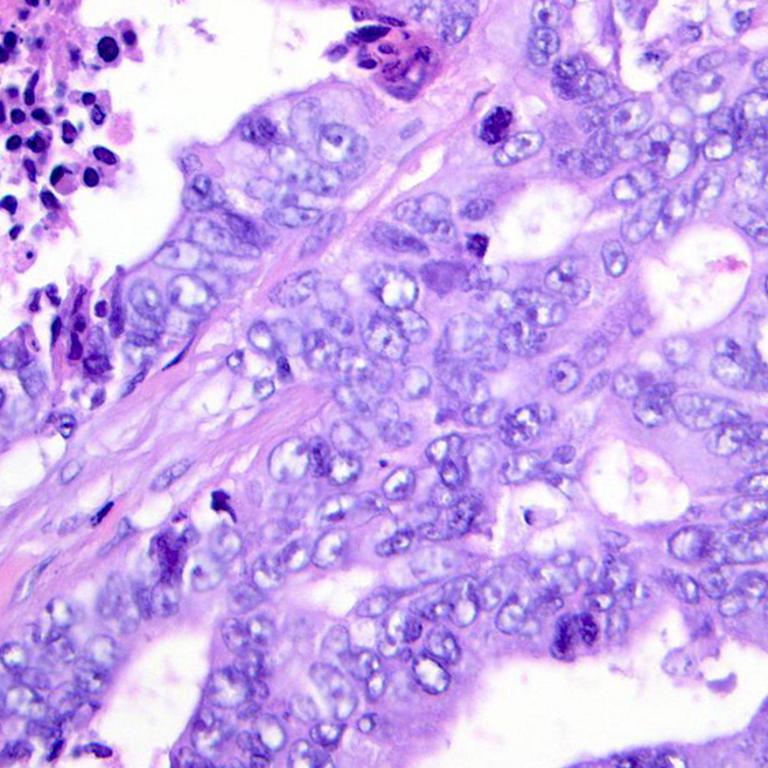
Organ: colon
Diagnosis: adenocarcinomas